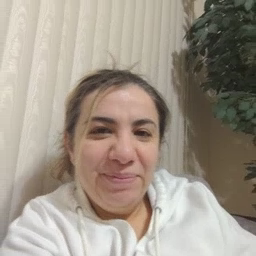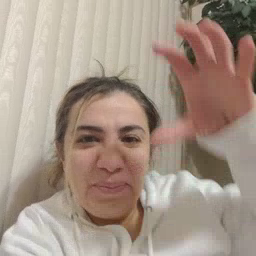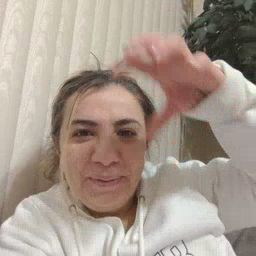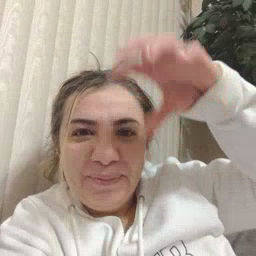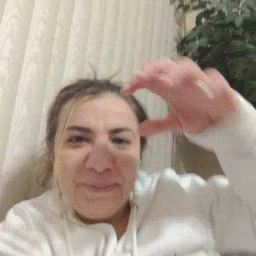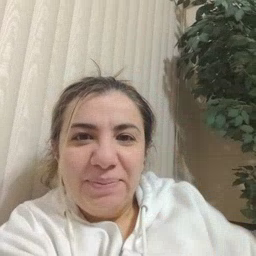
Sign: rain